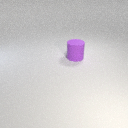
large purple rubber cylinder